Interaction volume radius: 10 \u00c5
Interaction volume height: 10 \u00c5
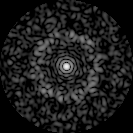
Disorder parameter: 0.7898